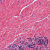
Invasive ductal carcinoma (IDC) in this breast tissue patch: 0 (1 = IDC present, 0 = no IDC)